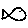
Label: fish